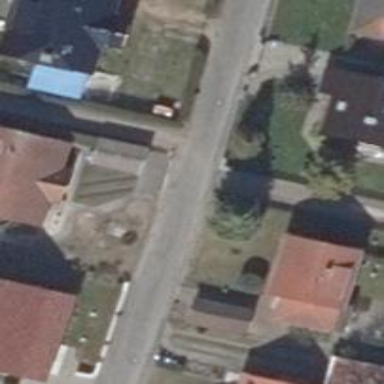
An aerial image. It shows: Smooth asphalt road in residential area.